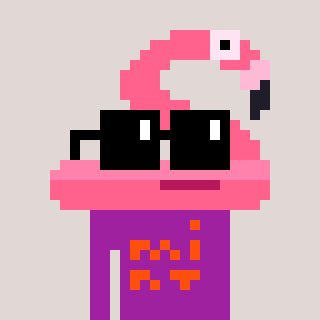
a pixel art character with square black sunglasses, a flamingo-shaped head and a magenta-colored body on a warm background